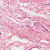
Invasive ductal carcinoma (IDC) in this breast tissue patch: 0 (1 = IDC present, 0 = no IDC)